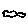
Label: cloud